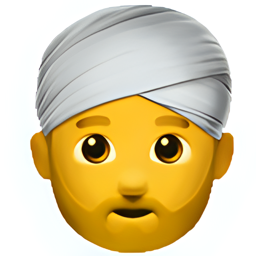
Name: man wearing turban
Emoji: 👳‍♂️
Group: People & Body
Sub-group: person-role